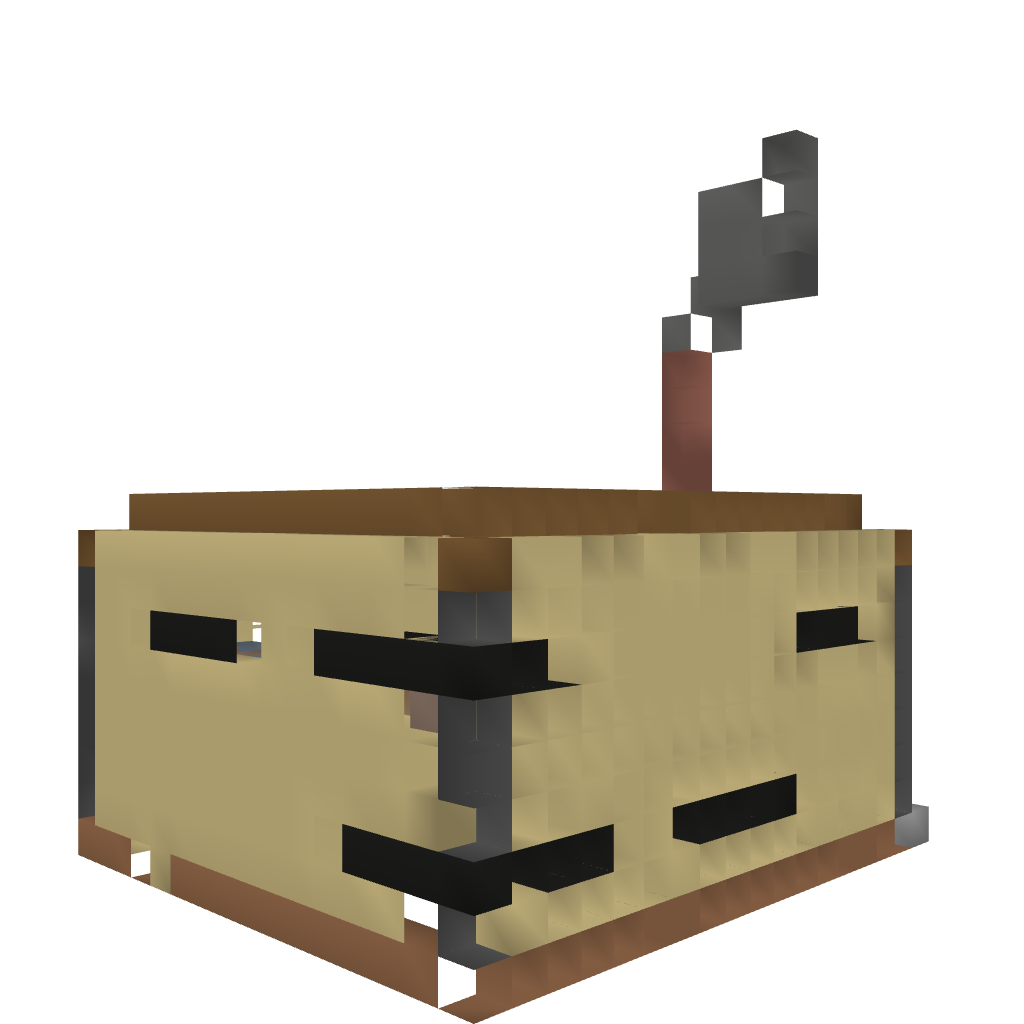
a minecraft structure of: Modern house